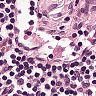
Metastatic tissue present: no